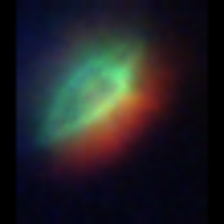
Taxon: Gyrodinium
Group: Dinoflagellates